Question: I have recently implemented a library of CORDIC functions to reduce the required computational power (my project is based on a PowerPC and is extremely strict in its execution time specifications). The language is ANSI-C.
The other functions (sin/cos/atan) work within accuracy limits both in 32 and in 64 bit implementations.
Unfortunately, the asin() function fails systematically for certain inputs.
For testing purposes I have implemented an '.h' file to be used in a simulink S-Function. (This is only for my convenience, you can compile the following as a standalone '.exe' with minimal changes)
Note: I have forced 32 iterations because I am working in 32 bit precision and the maximum possible accuracy is required.
Cordic.h:
'''
#include <stdio.h>
#include <stdlib.h>
#define FLOAT32 float
#define INT32 signed long int
#define BIT_XOR ^
#define CORDIC_1K_32 0x26DD3B6A
#define MUL_32 <PHONE>.0F /*needed to scale float -> int*/
#define INV_MUL_32 9.313225746E-10F /*needed to scale int -> float*/
INT32 CORDIC_CTAB_32 [] = {0x3243f6a8, 0x1dac6705, 0x0fadbafc, 0x07f56ea6, 0x03feab76, 0x01ffd55b, 0x00fffaaa, 0x007fff55,
0x003fffea, 0x001ffffd, 0x000fffff, 0x0007ffff, 0x0003ffff, 0x0001ffff, 0x0000ffff, 0x00007fff,
0x00003fff, 0x00001fff, 0x00000fff, 0x000007ff, 0x000003ff, 0x000001ff, 0x000000ff, 0x0000007f,
0x0000003f, 0x0000001f, 0x0000000f, 0x00000008, 0x00000004, 0x00000002, 0x00000001, 0x00000000};
/* CORDIC Arcsine Core: vectoring mode */
INT32 CORDIC_asin(INT32 arc_in)
{
INT32 k;
INT32 d;
INT32 tx;
INT32 ty;
INT32 x;
INT32 y;
INT32 z;
x=CORDIC_1K_32;
y=0;
z=0;
for (k=0; k<32; ++k)
{
d = (arc_in - y)>>(31);
tx = x - (((y>>k) BIT_XOR d) - d);
ty = y + (((x>>k) BIT_XOR d) - d);
z += ((CORDIC_CTAB_32[k] BIT_XOR d) - d);
x = tx;
y = ty;
}
return z;
}
/* Wrapper function for scaling in-out of cordic core*/
FLOAT32 asin_wrap(FLOAT32 arc)
{
return ((FLOAT32)(CORDIC_asin((INT32)(arc*MUL_32))*INV_MUL_32));
}
'''
This can be called in a manner similar to:
'''
#include "Cordic.h"
#include "math.h"
void main()
{
y1 = asin_wrap(value_32); /*my implementation*/
y2 = asinf(value_32); /*standard math.h for comparison*/
}
'''
The results are as shown:

Top left shows the '[-1;1]' input over 2000 steps ('0.001' increments), bottom left the output of my function, bottom right the standard output and top right the difference of the two outputs.
It is immediate to see that the error is not within 32 bit accuracy.
I have analysed the steps performed (and the intermediate results) by my code and it seems to me that at a certain point the value of 'y' is "close enough" to the initial value of 'arc_in' and what could be related to a bit-shift causes the solution to diverge.
---
My questions:
- '+/- 0.6'-
---
- Since some comment mention it, yes, I tested the definition of 'INT32', even writing
'#define INT32 int32_T'
does not change the results by the slightest amount.- The computation time on the target hardware has been measured by hundreds of repetitions of block of 10.000 iterations of the function with random input in the validity range. The observed mean results (for one call of the function) are as follows:
'math.h asinf() 100.00 microseconds CORDIC asin() 5.15 microseconds'
(apparently the previous test had been faulty, a new cross-test has obtained no better than an average of 100 microseconds across the validity range)- I apparently found a better implementation. It can be downloaded in matlab version <URL>. I will analyse more its inner workings and report later.
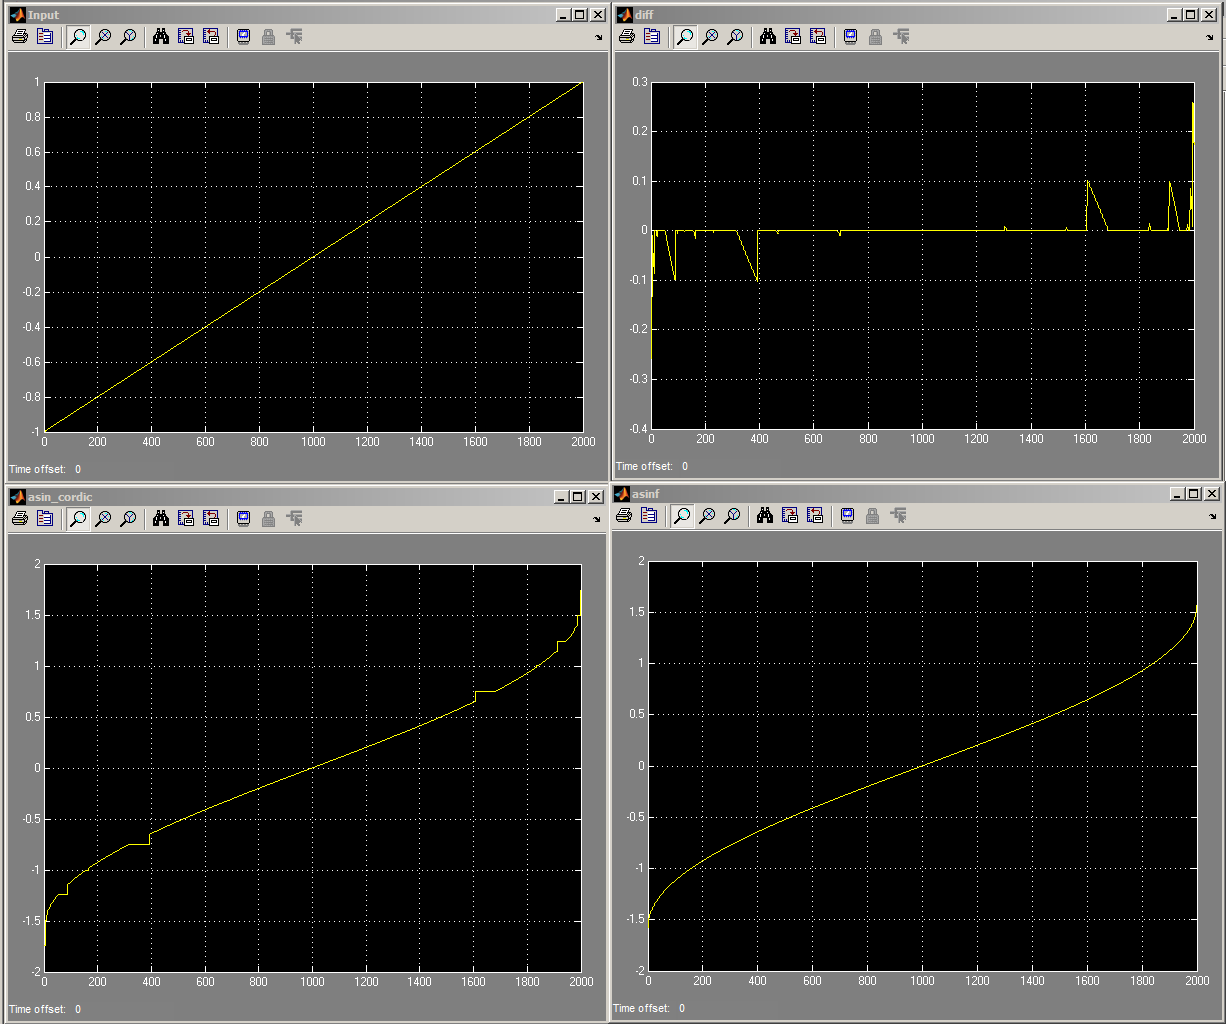
Answer: To review a few things mentioned in the comments:
- <URL>'/* |a| < 0.98 */'
As a rough comparison of a few different methods consider the following results (all tests performed on a desktop, Windows7 computer using MSVC++ 2010, benchmarks timed using 10M iterations over the arcsin() range 0-1):
1. Question CORDIC Code: 1050 ms, 0.008 avg error, 0.173 max error
2. Alternate CORDIC Code (ref): 2600 ms, 0.008 avg error, 0.173 max error
3. atan() CORDIC Code: 2900 ms, 0.21 avg error, 0.28 max error
4. CORDIC Using Double-Iterations: 4700 ms, 0.26 avg error, 0.917 max error (???)
5. Math Built-in asin(): 200 ms, 0 avg error, 0 max error
6. Rational Approximation (ref): 250 ms, 0.21 avg error, 0.26 max error
7. Linear Table Lookup (see below) 100 ms, 0.000001 avg error, 0.00003 max error
8. Taylor Series (7th power, ref): 300 ms, 0.01 avg error, 0.16 max error
These results are on a desktop so how relevant they would be for an embedded system is a good question. If in doubt, profiling/benchmarking on the relevant system would be advised. Most solutions tested don't have very good accuracy over the range (0-1) and all but one are actually slower than the built-in 'asin()' function.
The linear table lookup code is posted below and is my usual method for any expensive mathematical function when speed is desired over accuracy. It simply uses a 1024 element table with linear interpolation. It seems to be both the fastest and most accurate of all methods tested, although the built-in 'asin()' is not much slower really (test it!). It can easily be adjusted for more or less accuracy by changing the size of the table.
'''
// Please test this code before using in anything important!
const size_t ASIN_TABLE_SIZE = 1024;
double asin_table[ASIN_TABLE_SIZE];
int init_asin_table (void)
{
for (size_t i = 0; i < ASIN_TABLE_SIZE; ++i)
{
float f = (float) i / ASIN_TABLE_SIZE;
asin_table[i] = asin(f);
}
return 0;
}
double asin_table (double a)
{
static int s_Init = init_asin_table(); // Call automatically the first time or call it manually
double sign = 1.0;
if (a < 0)
{
a = -a;
sign = -1.0;
}
if (a > 1) return 0;
double fi = a * ASIN_TABLE_SIZE;
double decimal = fi - (int)fi;
size_t i = fi;
if (i >= ASIN_TABLE_SIZE-1) return Sign * 3.<PHONE>/2;
return Sign * ((1.0 - decimal)*asin_table[i] + decimal*asin_table[i+1]);
}
'''